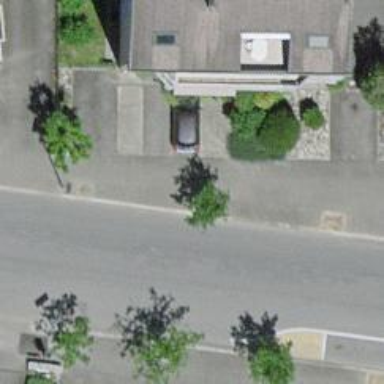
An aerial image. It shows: Street lined with broadleaved trees.